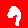
Digit: 9